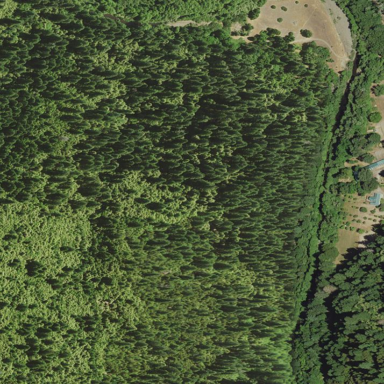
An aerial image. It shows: Forest area.